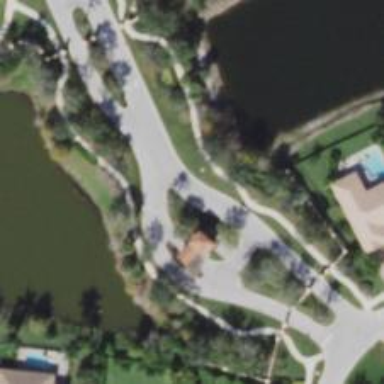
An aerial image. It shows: Residential road.